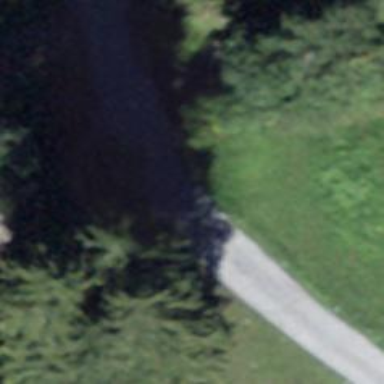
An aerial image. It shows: Unclassified road on bridge.